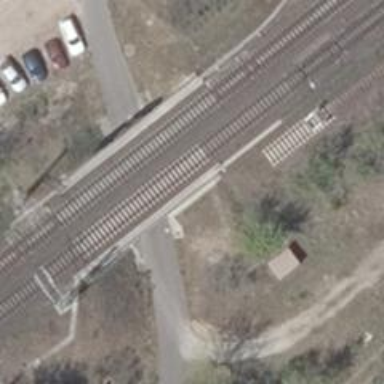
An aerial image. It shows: Bridge over electrified railway with contact lines.